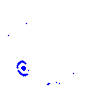
Particle: pion